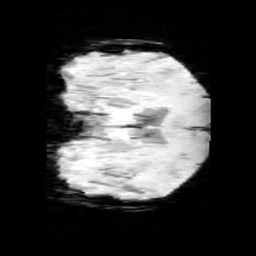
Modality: minIP
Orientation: coronal
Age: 9
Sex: male
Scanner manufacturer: siemens
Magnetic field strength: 3 T
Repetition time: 0.027 s
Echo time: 0.02 s